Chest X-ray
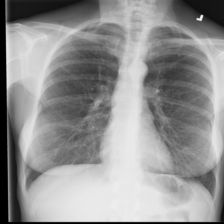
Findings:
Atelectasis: negative
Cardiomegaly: negative
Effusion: negative
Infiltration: negative
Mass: negative
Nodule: negative
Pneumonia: negative
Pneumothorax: negative
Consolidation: negative
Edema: negative
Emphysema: negative
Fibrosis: positive
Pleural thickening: negative
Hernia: negative